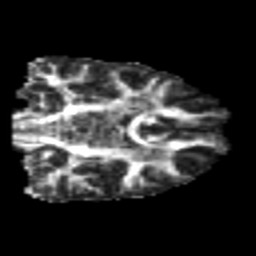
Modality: FA
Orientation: coronal
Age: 22
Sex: male
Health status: healthy
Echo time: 0.074 s